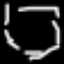
Label: octagon